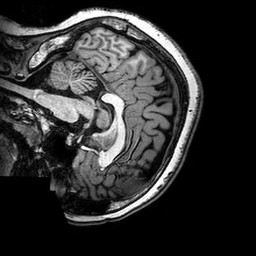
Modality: T1w
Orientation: sagittal
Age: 23
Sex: female
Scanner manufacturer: philips
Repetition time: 0.008296 s
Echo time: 0.00381 s